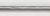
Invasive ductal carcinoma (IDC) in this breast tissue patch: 0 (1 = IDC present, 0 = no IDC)